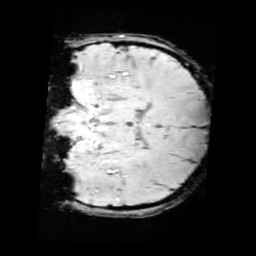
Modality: SWI
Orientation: coronal
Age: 12
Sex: male
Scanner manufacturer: siemens
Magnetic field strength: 3 T
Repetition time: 0.027 s
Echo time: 0.02 s